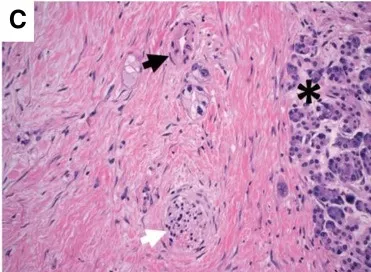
H&E-stained sections demonstrating clear cell features. (C) Malignant cells are seen invading between an arteriole (black arrow), a nerve (white arrow), and adjacent benign pancreas (asterisk), 100x.
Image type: pathology (h&e)